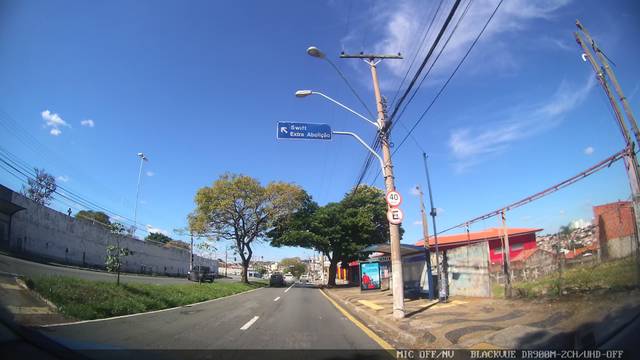
Region: Brazil
Coordinates: -22.928, -47.046